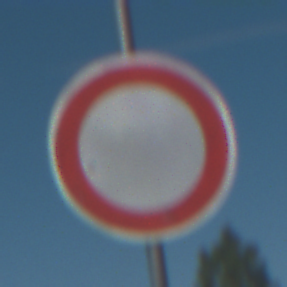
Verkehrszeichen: VerbotFahrzeugeAllerArt
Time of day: Midday
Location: Outdoor (Special)
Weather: PartlyCloudy
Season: NotSpecified
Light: Natural